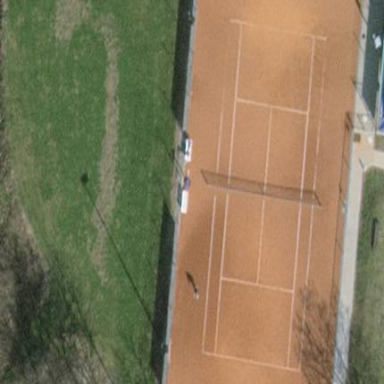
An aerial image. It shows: Tennis court on pitch designated for leisure land.